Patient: sex M, age 85
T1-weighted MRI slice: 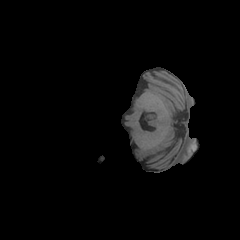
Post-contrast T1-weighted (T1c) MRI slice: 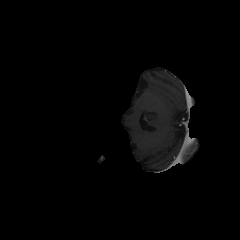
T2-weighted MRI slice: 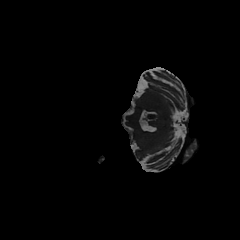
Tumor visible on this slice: no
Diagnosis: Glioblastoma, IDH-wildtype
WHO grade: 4